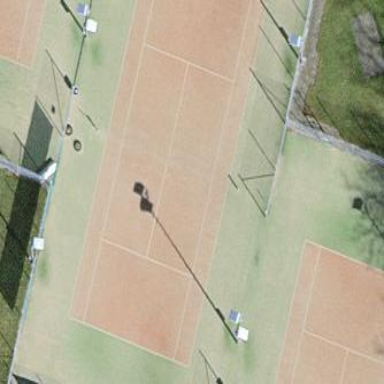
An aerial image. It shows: Tennis court on pitch.